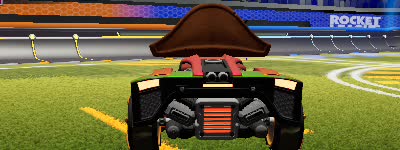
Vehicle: breakout